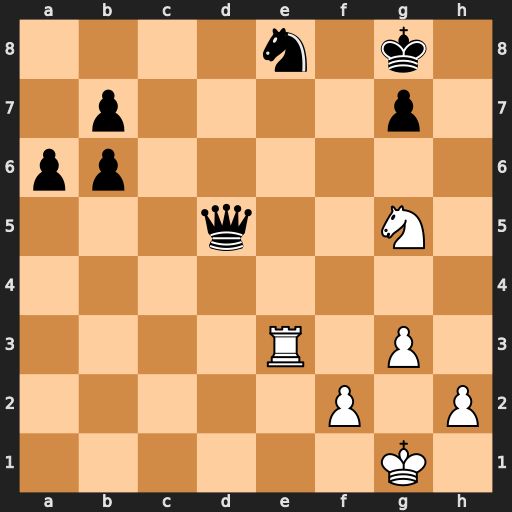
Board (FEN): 4n1k1/1p4p1/pp6/3q2N1/8/4R1P1/5P1P/6K1
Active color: w
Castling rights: -
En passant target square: -
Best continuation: Rxe8#